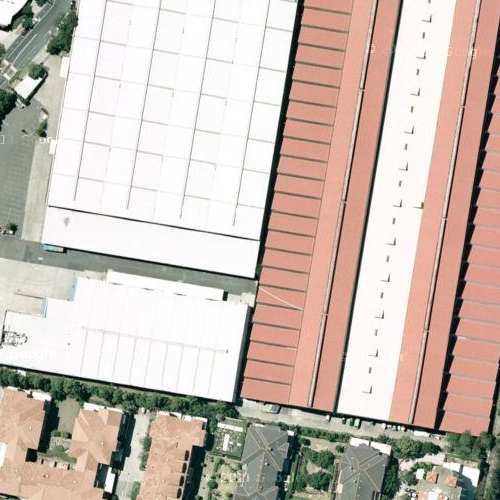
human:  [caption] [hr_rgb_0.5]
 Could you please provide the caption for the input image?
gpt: Some roads with plants on the roadside go through the industrial area .

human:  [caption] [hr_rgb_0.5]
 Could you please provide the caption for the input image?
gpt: An industrial area with many white buildings and some roads go through this area .

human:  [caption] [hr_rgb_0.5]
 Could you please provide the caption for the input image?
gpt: This is an industrial area with some different white buildings .

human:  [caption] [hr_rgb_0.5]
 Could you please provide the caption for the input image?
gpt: An industrial area with many white buildings and some roads go through this area .

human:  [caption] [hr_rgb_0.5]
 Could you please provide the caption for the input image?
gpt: There are some white buildings in the industrial area with some roads go through .